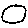
Label: circle